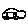
Label: car